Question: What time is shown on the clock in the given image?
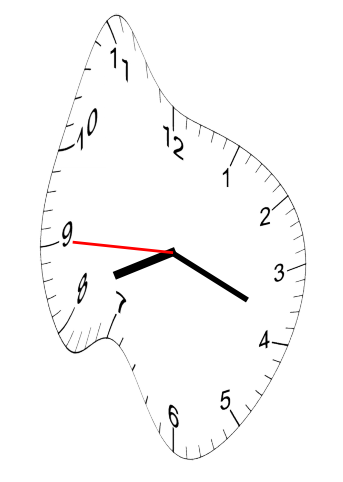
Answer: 08:18:45